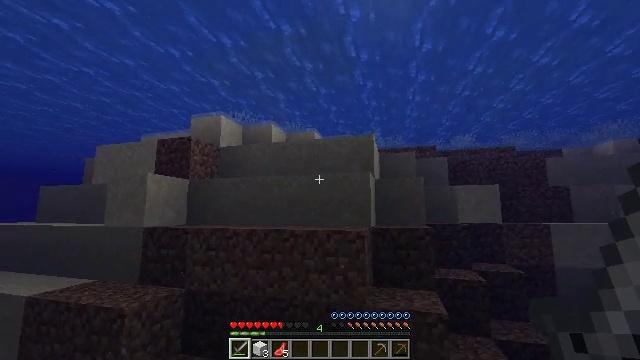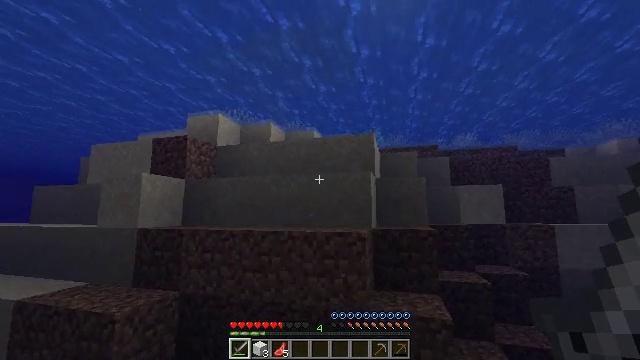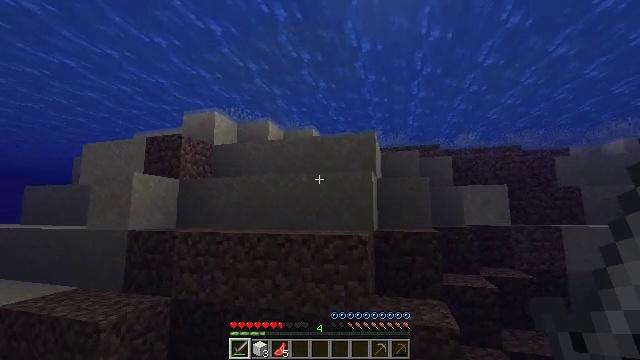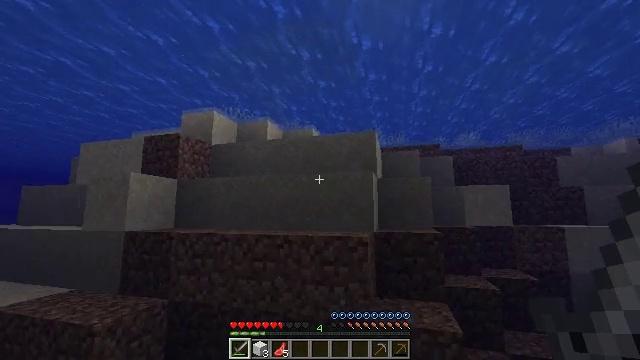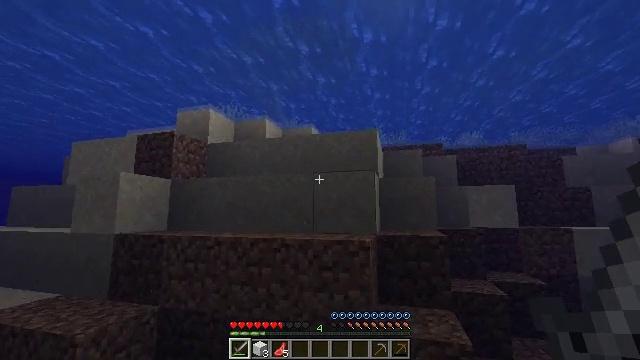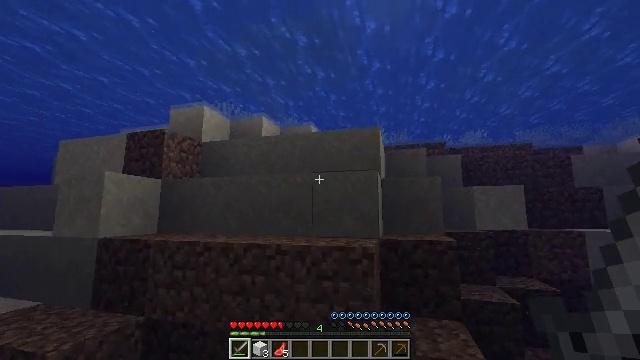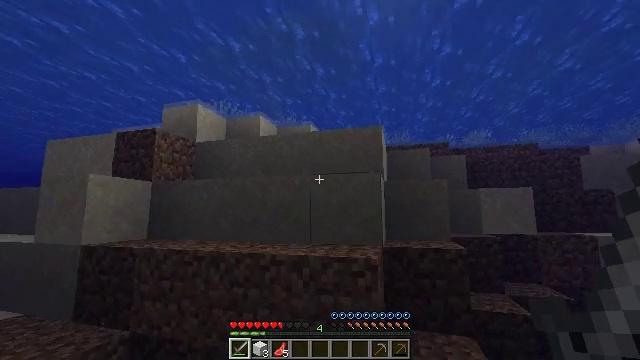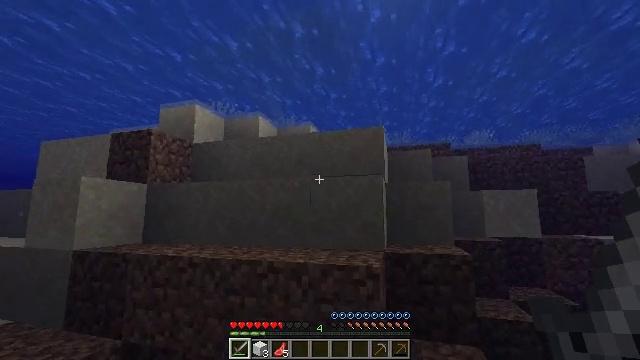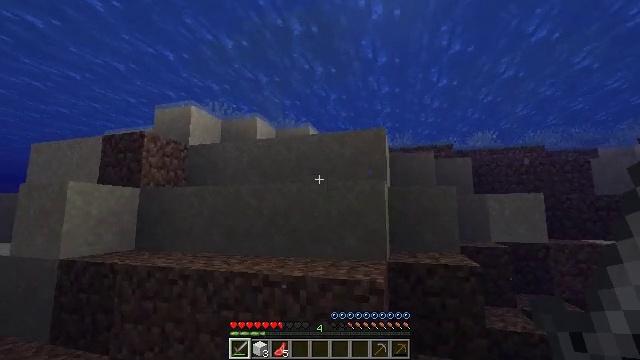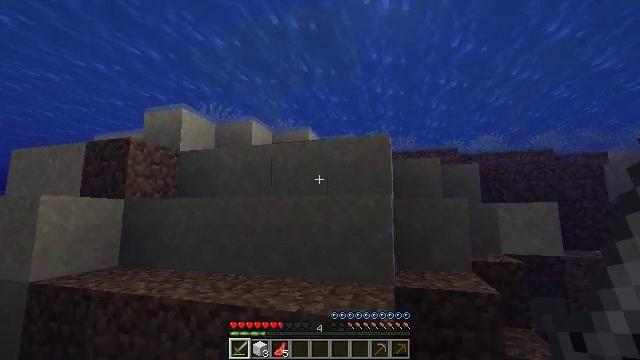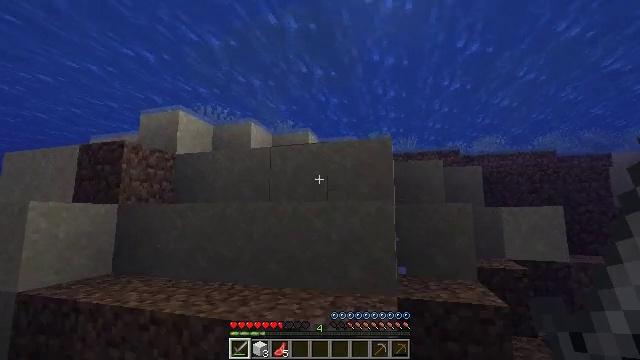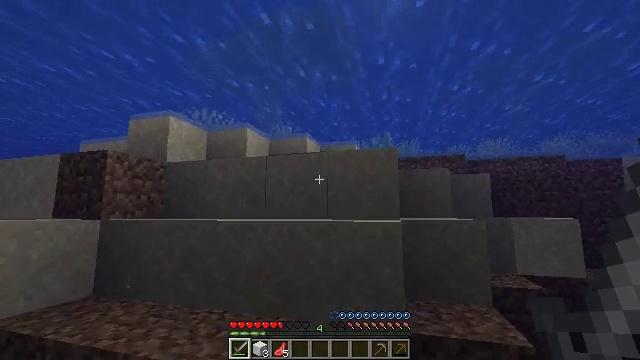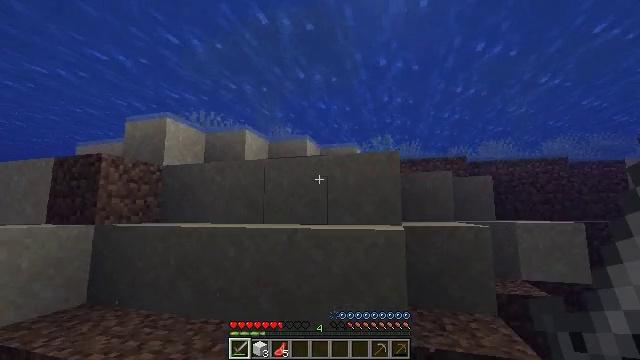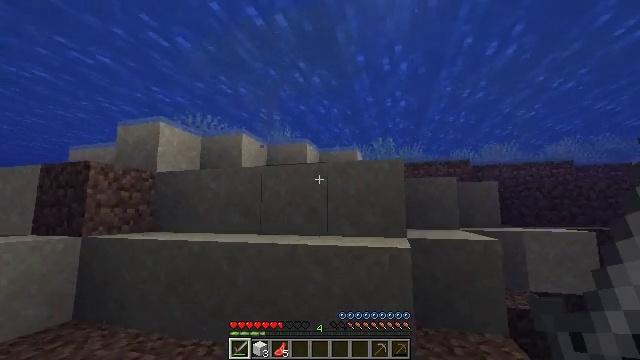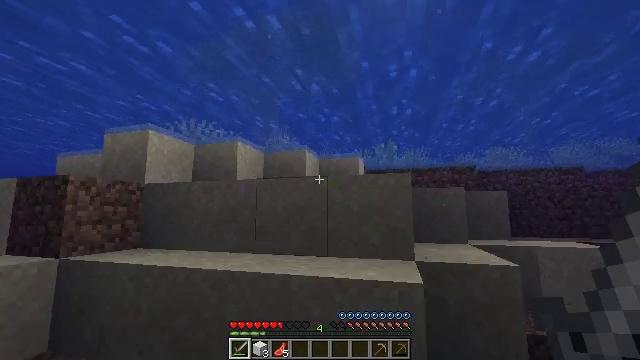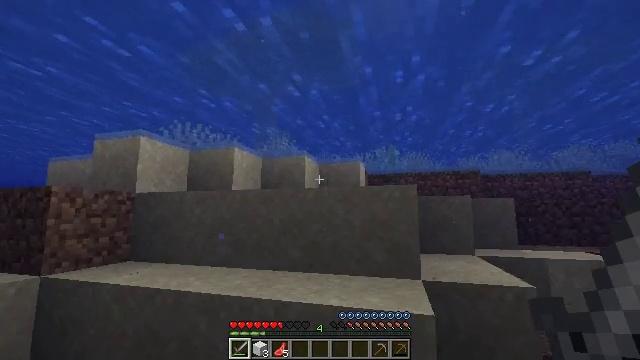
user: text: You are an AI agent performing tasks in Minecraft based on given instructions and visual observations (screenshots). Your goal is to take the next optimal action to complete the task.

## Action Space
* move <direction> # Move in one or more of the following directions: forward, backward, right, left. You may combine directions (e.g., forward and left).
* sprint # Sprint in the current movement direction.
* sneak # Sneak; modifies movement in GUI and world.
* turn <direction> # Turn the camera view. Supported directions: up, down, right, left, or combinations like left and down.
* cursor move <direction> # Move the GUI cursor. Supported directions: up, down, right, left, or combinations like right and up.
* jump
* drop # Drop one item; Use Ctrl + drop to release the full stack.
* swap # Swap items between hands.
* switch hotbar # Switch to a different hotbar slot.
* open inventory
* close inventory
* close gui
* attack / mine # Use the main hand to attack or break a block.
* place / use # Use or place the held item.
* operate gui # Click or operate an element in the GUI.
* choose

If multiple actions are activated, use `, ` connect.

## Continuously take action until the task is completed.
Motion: motion action
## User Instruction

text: Use the furnace to make cooked cod.
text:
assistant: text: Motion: move forward
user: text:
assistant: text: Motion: move forward
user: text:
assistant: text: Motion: move forward
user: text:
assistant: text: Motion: move forward
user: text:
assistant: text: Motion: move forward
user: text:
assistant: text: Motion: move forward, jump
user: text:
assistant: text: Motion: move forward, jump
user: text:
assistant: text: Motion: move forward, jump
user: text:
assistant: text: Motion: move forward, jump
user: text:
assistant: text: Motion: move forward, jump
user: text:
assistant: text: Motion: move forward, jump
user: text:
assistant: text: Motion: move forward, jump
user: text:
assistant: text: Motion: move forward, jump
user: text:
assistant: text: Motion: move forward, jump
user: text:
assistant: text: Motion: move forward, jump
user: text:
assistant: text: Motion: move forward, jump
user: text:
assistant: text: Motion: move forward, jump
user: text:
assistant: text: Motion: move forward, jump
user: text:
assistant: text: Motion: move forward, jump
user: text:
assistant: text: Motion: move forward, jump
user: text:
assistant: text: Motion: move forward, jump
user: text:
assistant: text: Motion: move forward, jump
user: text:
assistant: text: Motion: move forward, jump
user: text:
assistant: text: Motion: move forward, jump
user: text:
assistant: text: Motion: move forward, jump
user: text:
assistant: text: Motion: move forward, jump
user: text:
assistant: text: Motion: move forward, jump
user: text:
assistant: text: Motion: move forward, jump
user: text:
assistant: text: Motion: move forward, jump
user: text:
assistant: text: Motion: move forward, jump